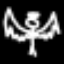
Label: angel